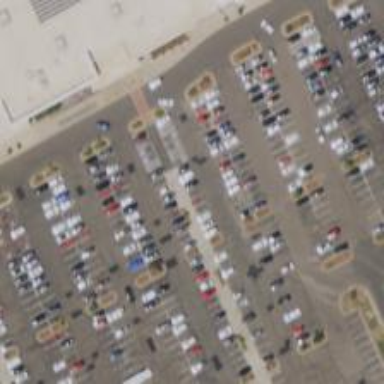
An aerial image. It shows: Parking space is available.